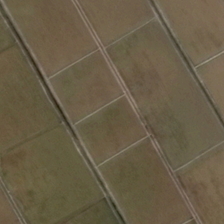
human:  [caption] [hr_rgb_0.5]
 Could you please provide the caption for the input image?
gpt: many pieces of rectangle farmlands are orderly together .

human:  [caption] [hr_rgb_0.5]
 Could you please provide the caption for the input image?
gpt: many pieces of rectangle farmlands are orderly together .

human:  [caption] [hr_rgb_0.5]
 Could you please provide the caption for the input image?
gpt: the little farm consists of grass and crops .

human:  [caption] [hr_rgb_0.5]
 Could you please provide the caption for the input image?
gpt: the farm is divided into different parts .

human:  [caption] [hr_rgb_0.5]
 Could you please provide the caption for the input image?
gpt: the little farm consists of grass and crops .